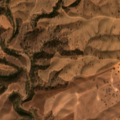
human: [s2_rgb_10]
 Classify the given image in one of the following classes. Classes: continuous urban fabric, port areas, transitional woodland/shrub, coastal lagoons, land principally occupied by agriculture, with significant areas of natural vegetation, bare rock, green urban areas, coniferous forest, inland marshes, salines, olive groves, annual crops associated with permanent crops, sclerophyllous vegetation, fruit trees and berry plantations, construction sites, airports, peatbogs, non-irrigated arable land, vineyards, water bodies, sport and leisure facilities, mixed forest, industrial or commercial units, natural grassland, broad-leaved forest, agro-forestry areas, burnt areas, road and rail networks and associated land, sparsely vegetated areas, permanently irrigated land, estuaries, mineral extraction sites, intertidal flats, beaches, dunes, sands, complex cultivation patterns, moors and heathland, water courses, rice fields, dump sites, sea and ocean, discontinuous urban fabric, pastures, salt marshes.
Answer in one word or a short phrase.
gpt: non-irrigated arable land, olive groves, land principally occupied by agriculture, with significant areas of natural vegetation, agro-forestry areas